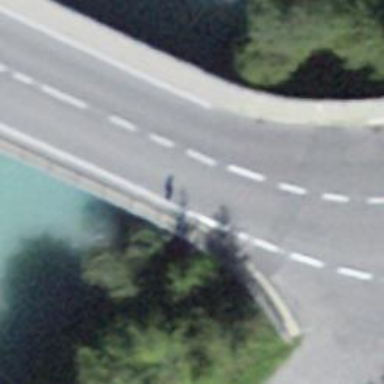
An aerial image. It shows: Primary highway bridge with asphalt surface.